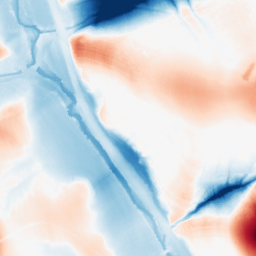
Category: morphological
Decomposition family: tophat_combined
Decomposition parameters: size: 50
Upsampling method: lanczos
Upsampling parameters: scale: 8
Upsampling scale: 8